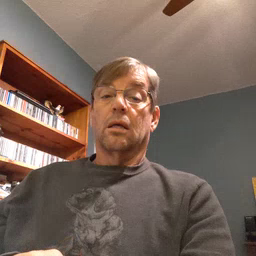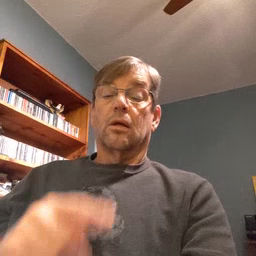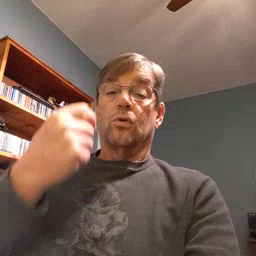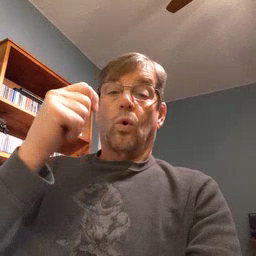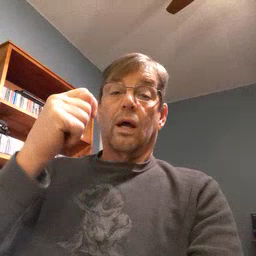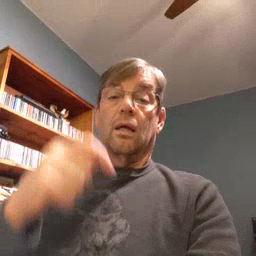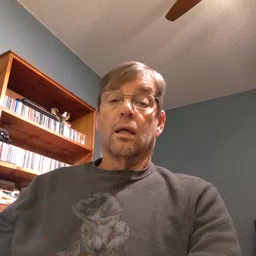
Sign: toy